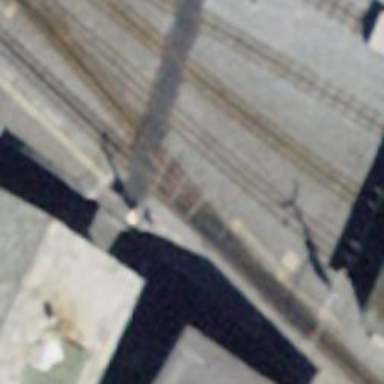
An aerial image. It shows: Railway crossing.